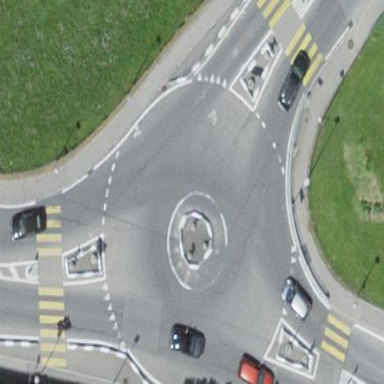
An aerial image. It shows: Secondary road with asphalt surface leading to roundabout junction.